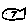
Label: fish